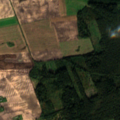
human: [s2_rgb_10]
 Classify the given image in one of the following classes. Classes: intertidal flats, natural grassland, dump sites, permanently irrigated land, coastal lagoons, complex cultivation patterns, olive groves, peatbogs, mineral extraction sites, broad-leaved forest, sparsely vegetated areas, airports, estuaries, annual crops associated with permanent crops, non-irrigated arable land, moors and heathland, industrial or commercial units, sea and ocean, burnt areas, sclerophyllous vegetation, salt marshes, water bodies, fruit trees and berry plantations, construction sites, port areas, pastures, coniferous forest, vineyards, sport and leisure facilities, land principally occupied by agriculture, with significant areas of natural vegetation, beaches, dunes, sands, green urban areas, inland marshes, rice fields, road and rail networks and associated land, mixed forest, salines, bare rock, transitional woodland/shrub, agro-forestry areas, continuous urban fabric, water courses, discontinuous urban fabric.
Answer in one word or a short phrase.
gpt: non-irrigated arable land, pastures, complex cultivation patterns, coniferous forest, mixed forest